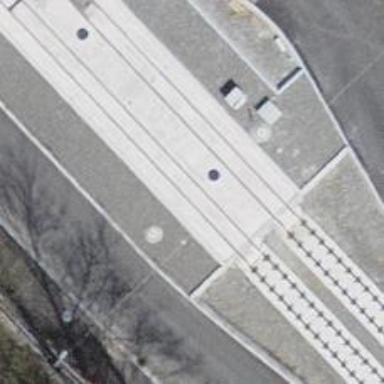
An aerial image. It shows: Tram crossing on the railway.